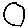
Label: circle